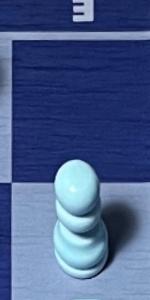
Label: Pawn_White